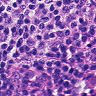
Metastatic tissue present: no